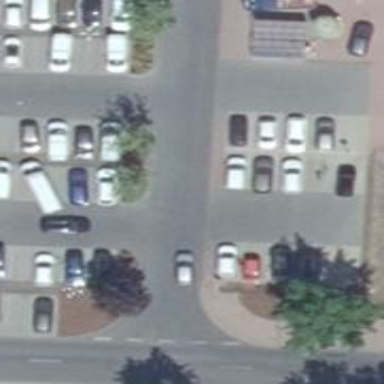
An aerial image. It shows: Parking aisle service road with diagonal parking lanes on both sides. The surface is asphalt.